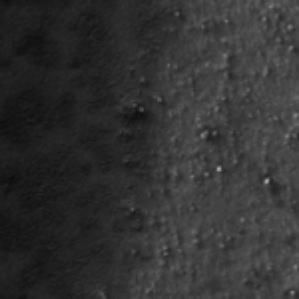
Label: frost